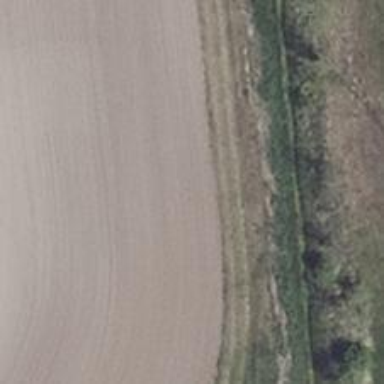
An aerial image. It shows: Grass track with grade4 quality surface.